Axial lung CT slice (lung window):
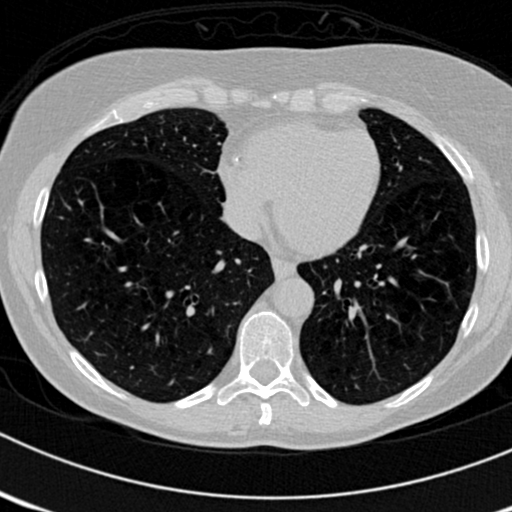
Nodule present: no